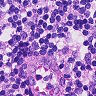
Metastatic tissue present: no